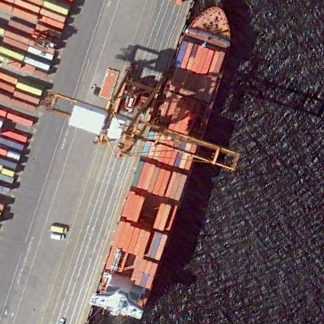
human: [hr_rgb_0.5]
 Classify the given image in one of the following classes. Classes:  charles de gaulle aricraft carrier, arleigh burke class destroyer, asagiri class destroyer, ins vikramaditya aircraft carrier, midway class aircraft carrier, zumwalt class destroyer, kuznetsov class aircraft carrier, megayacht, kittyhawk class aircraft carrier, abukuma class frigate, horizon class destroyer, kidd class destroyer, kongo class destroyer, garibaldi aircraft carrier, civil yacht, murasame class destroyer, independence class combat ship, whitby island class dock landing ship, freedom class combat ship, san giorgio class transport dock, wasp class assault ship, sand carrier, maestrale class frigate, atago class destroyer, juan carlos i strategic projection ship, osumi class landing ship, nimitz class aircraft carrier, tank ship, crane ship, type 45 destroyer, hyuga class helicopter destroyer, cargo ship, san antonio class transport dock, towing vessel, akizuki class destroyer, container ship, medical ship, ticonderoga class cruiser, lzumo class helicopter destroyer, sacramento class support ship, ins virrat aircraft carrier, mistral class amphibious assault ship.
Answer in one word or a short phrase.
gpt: Container ship